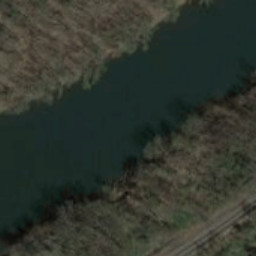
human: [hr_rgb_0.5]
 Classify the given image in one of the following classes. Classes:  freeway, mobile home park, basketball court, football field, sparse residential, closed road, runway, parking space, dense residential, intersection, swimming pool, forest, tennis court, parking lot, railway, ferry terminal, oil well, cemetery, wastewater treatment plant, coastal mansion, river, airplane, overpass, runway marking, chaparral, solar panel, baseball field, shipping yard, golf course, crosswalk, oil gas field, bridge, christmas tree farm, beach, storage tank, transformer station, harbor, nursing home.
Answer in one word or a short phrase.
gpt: river